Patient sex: F
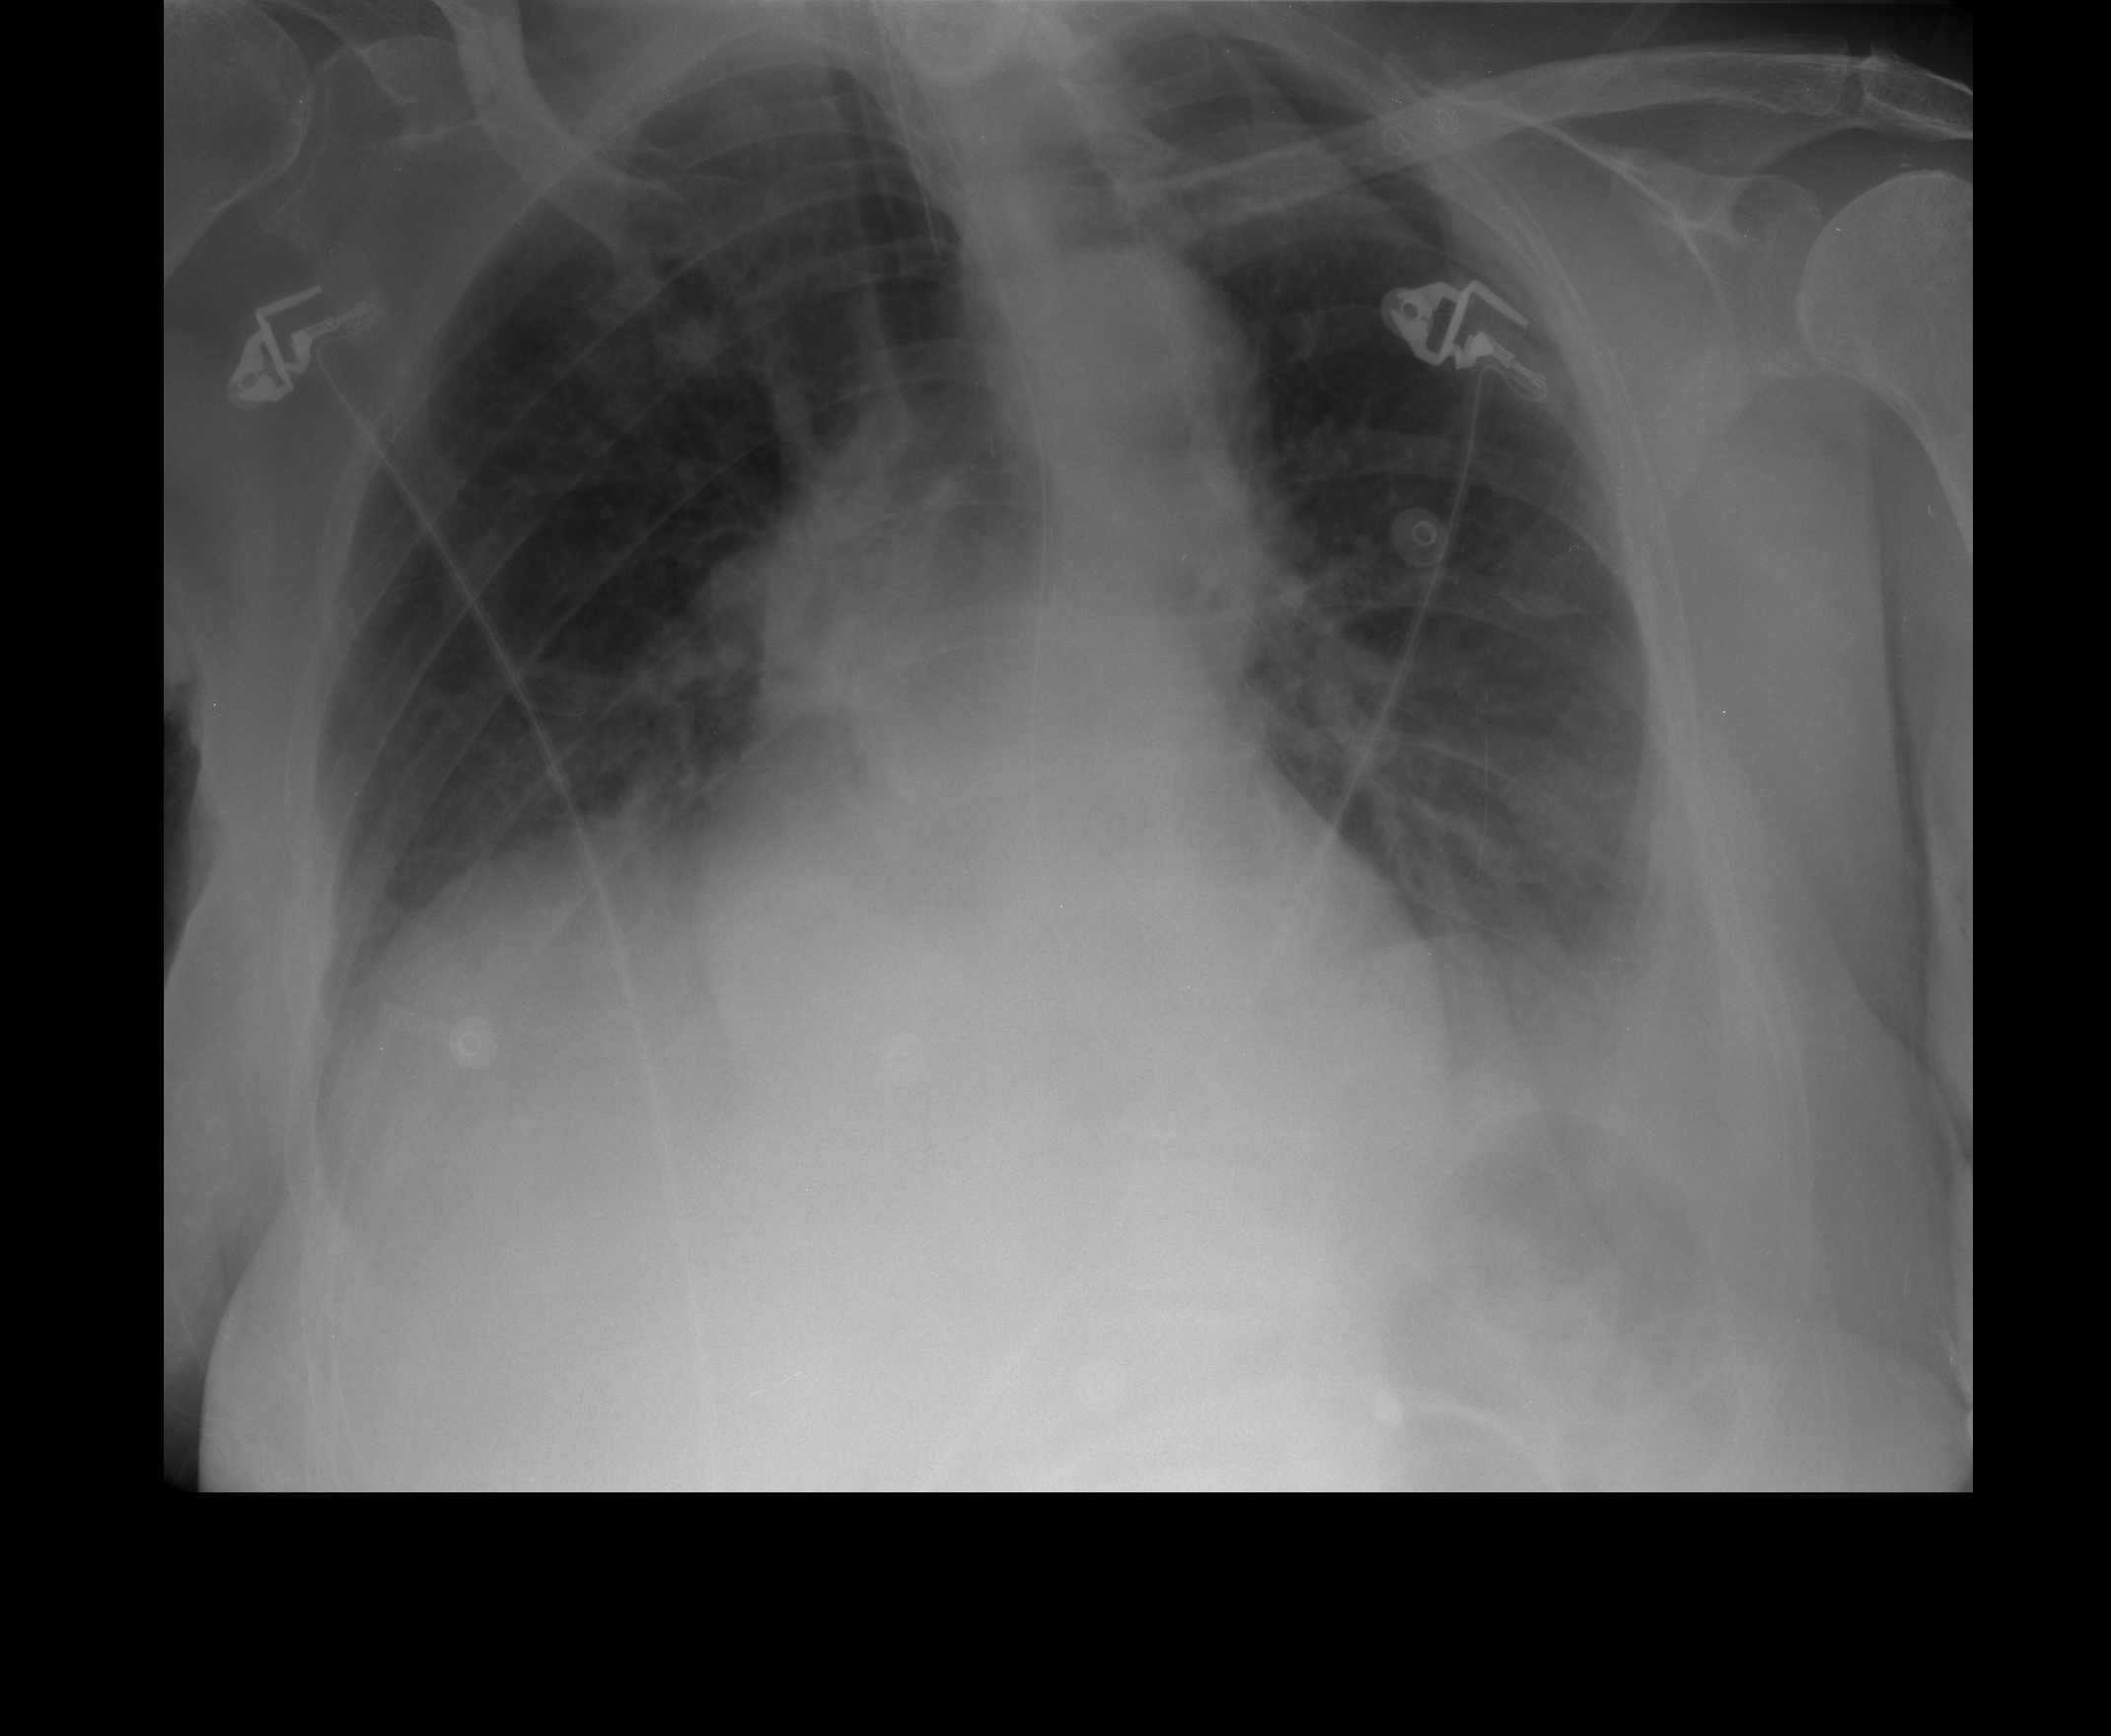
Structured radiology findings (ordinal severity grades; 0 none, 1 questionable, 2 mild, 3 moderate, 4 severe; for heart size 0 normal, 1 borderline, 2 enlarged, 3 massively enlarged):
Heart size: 1
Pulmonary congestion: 2
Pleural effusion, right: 1
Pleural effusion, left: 2
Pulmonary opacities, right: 1
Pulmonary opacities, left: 0
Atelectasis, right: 2
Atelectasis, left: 2